Frequency: 95000
Velocity: 0,2945
Power: 12,6
Pulse duration: 0,0000001
Pass count: 1
Magnification: 10
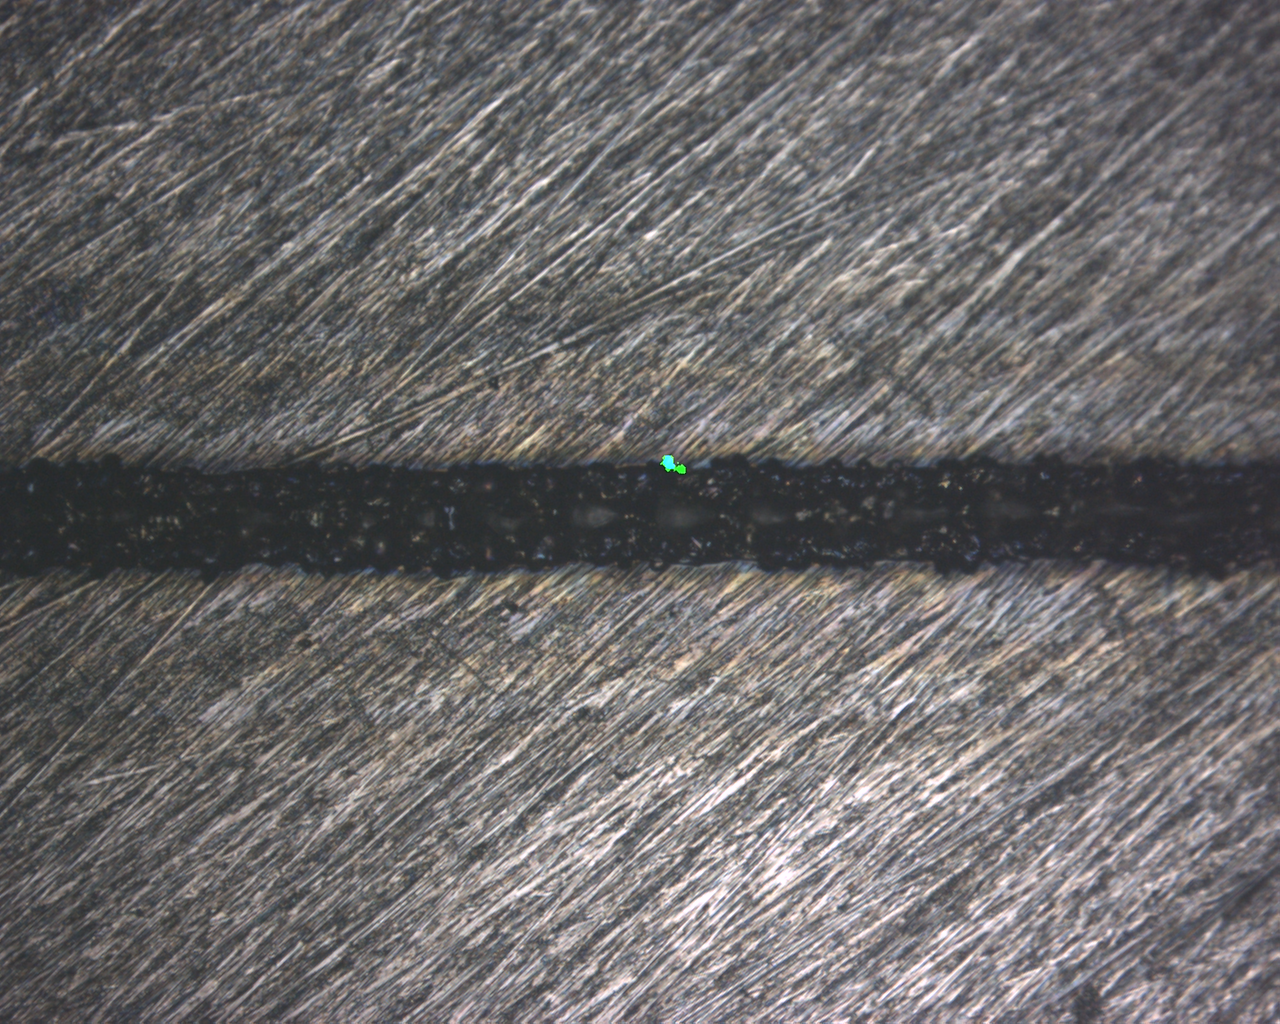
Measured width: 130.806
Other width: 53.954